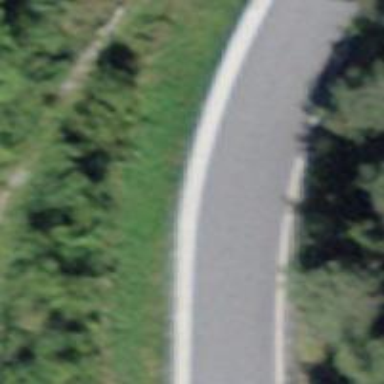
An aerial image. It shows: Tertiary road with asphalt surface.